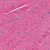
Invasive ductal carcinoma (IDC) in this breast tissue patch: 0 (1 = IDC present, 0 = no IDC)